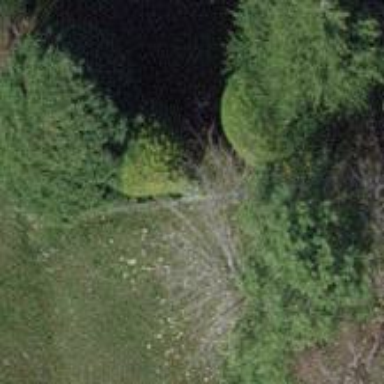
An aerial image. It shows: Garden tree with needle-leaved evergreen foliage.